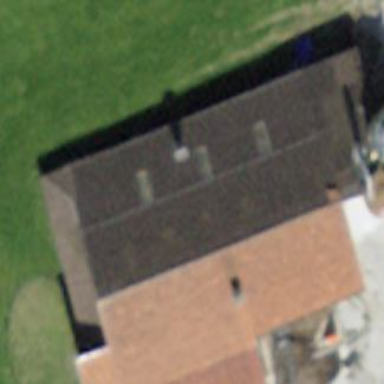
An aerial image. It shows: Rural barn.